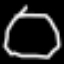
Label: octagon